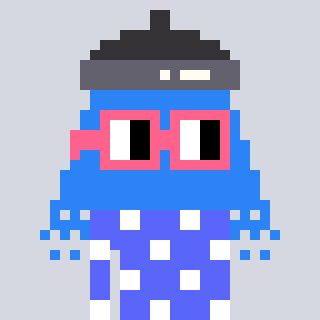
a pixel art character with square pink glasses, a shower-shaped head and a purple-colored body on a cool background